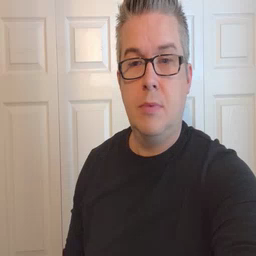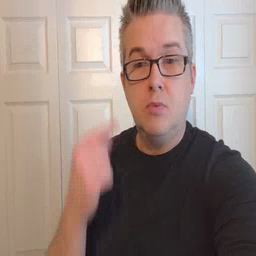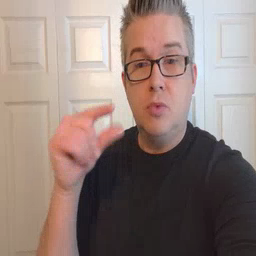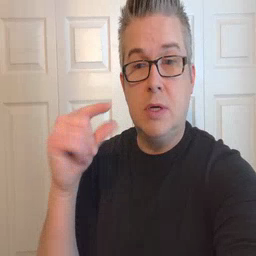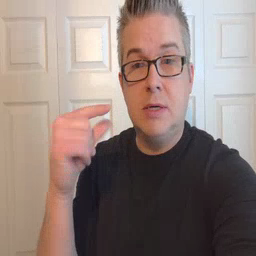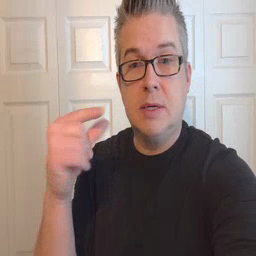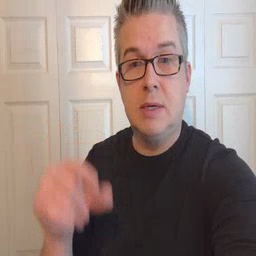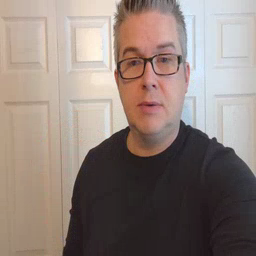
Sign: green